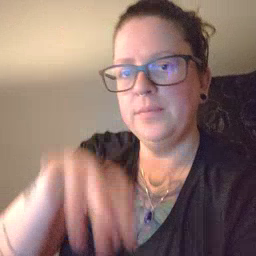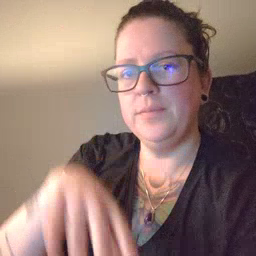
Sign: fireman